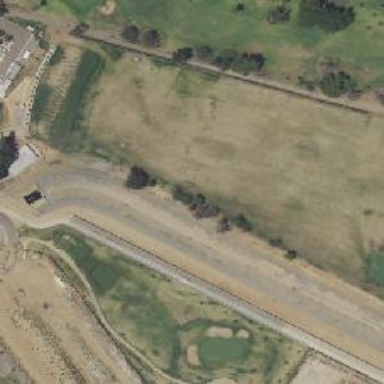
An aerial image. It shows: Driving range for golf practice.